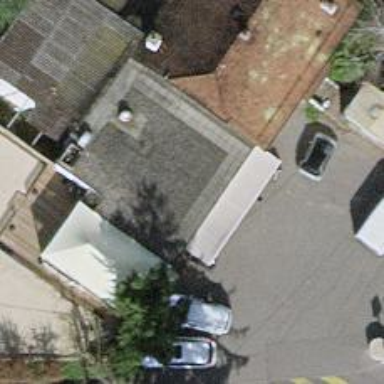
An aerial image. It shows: Bakery.